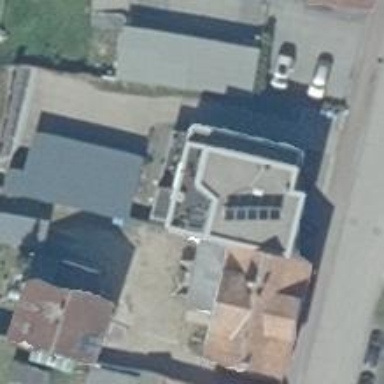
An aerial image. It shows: Solar power generator comprised of five photovoltaic solar panels.